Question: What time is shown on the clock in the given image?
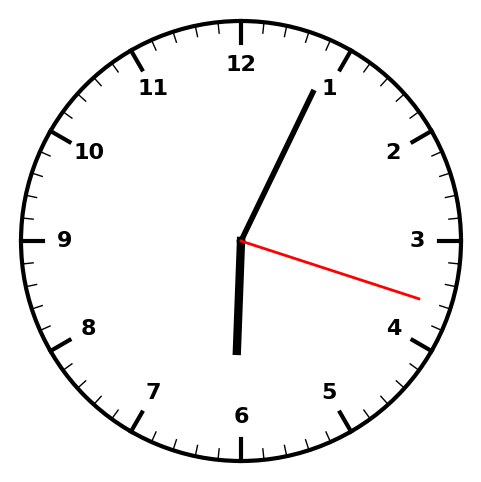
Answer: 06:04:18